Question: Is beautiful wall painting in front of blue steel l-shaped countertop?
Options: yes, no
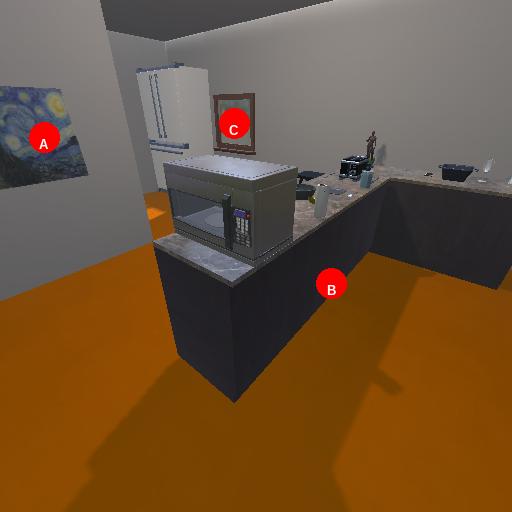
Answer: yes